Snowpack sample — Rabbit Ears Pass, Jackson County, Colorado, USA (12/17/25, 1:08 PM MST)
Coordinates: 40.387, -106.625
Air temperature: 34 °F
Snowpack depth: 46 cm
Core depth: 40 cm
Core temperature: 28.4 °F
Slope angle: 6°, slope face: 165°
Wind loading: medium
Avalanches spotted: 0
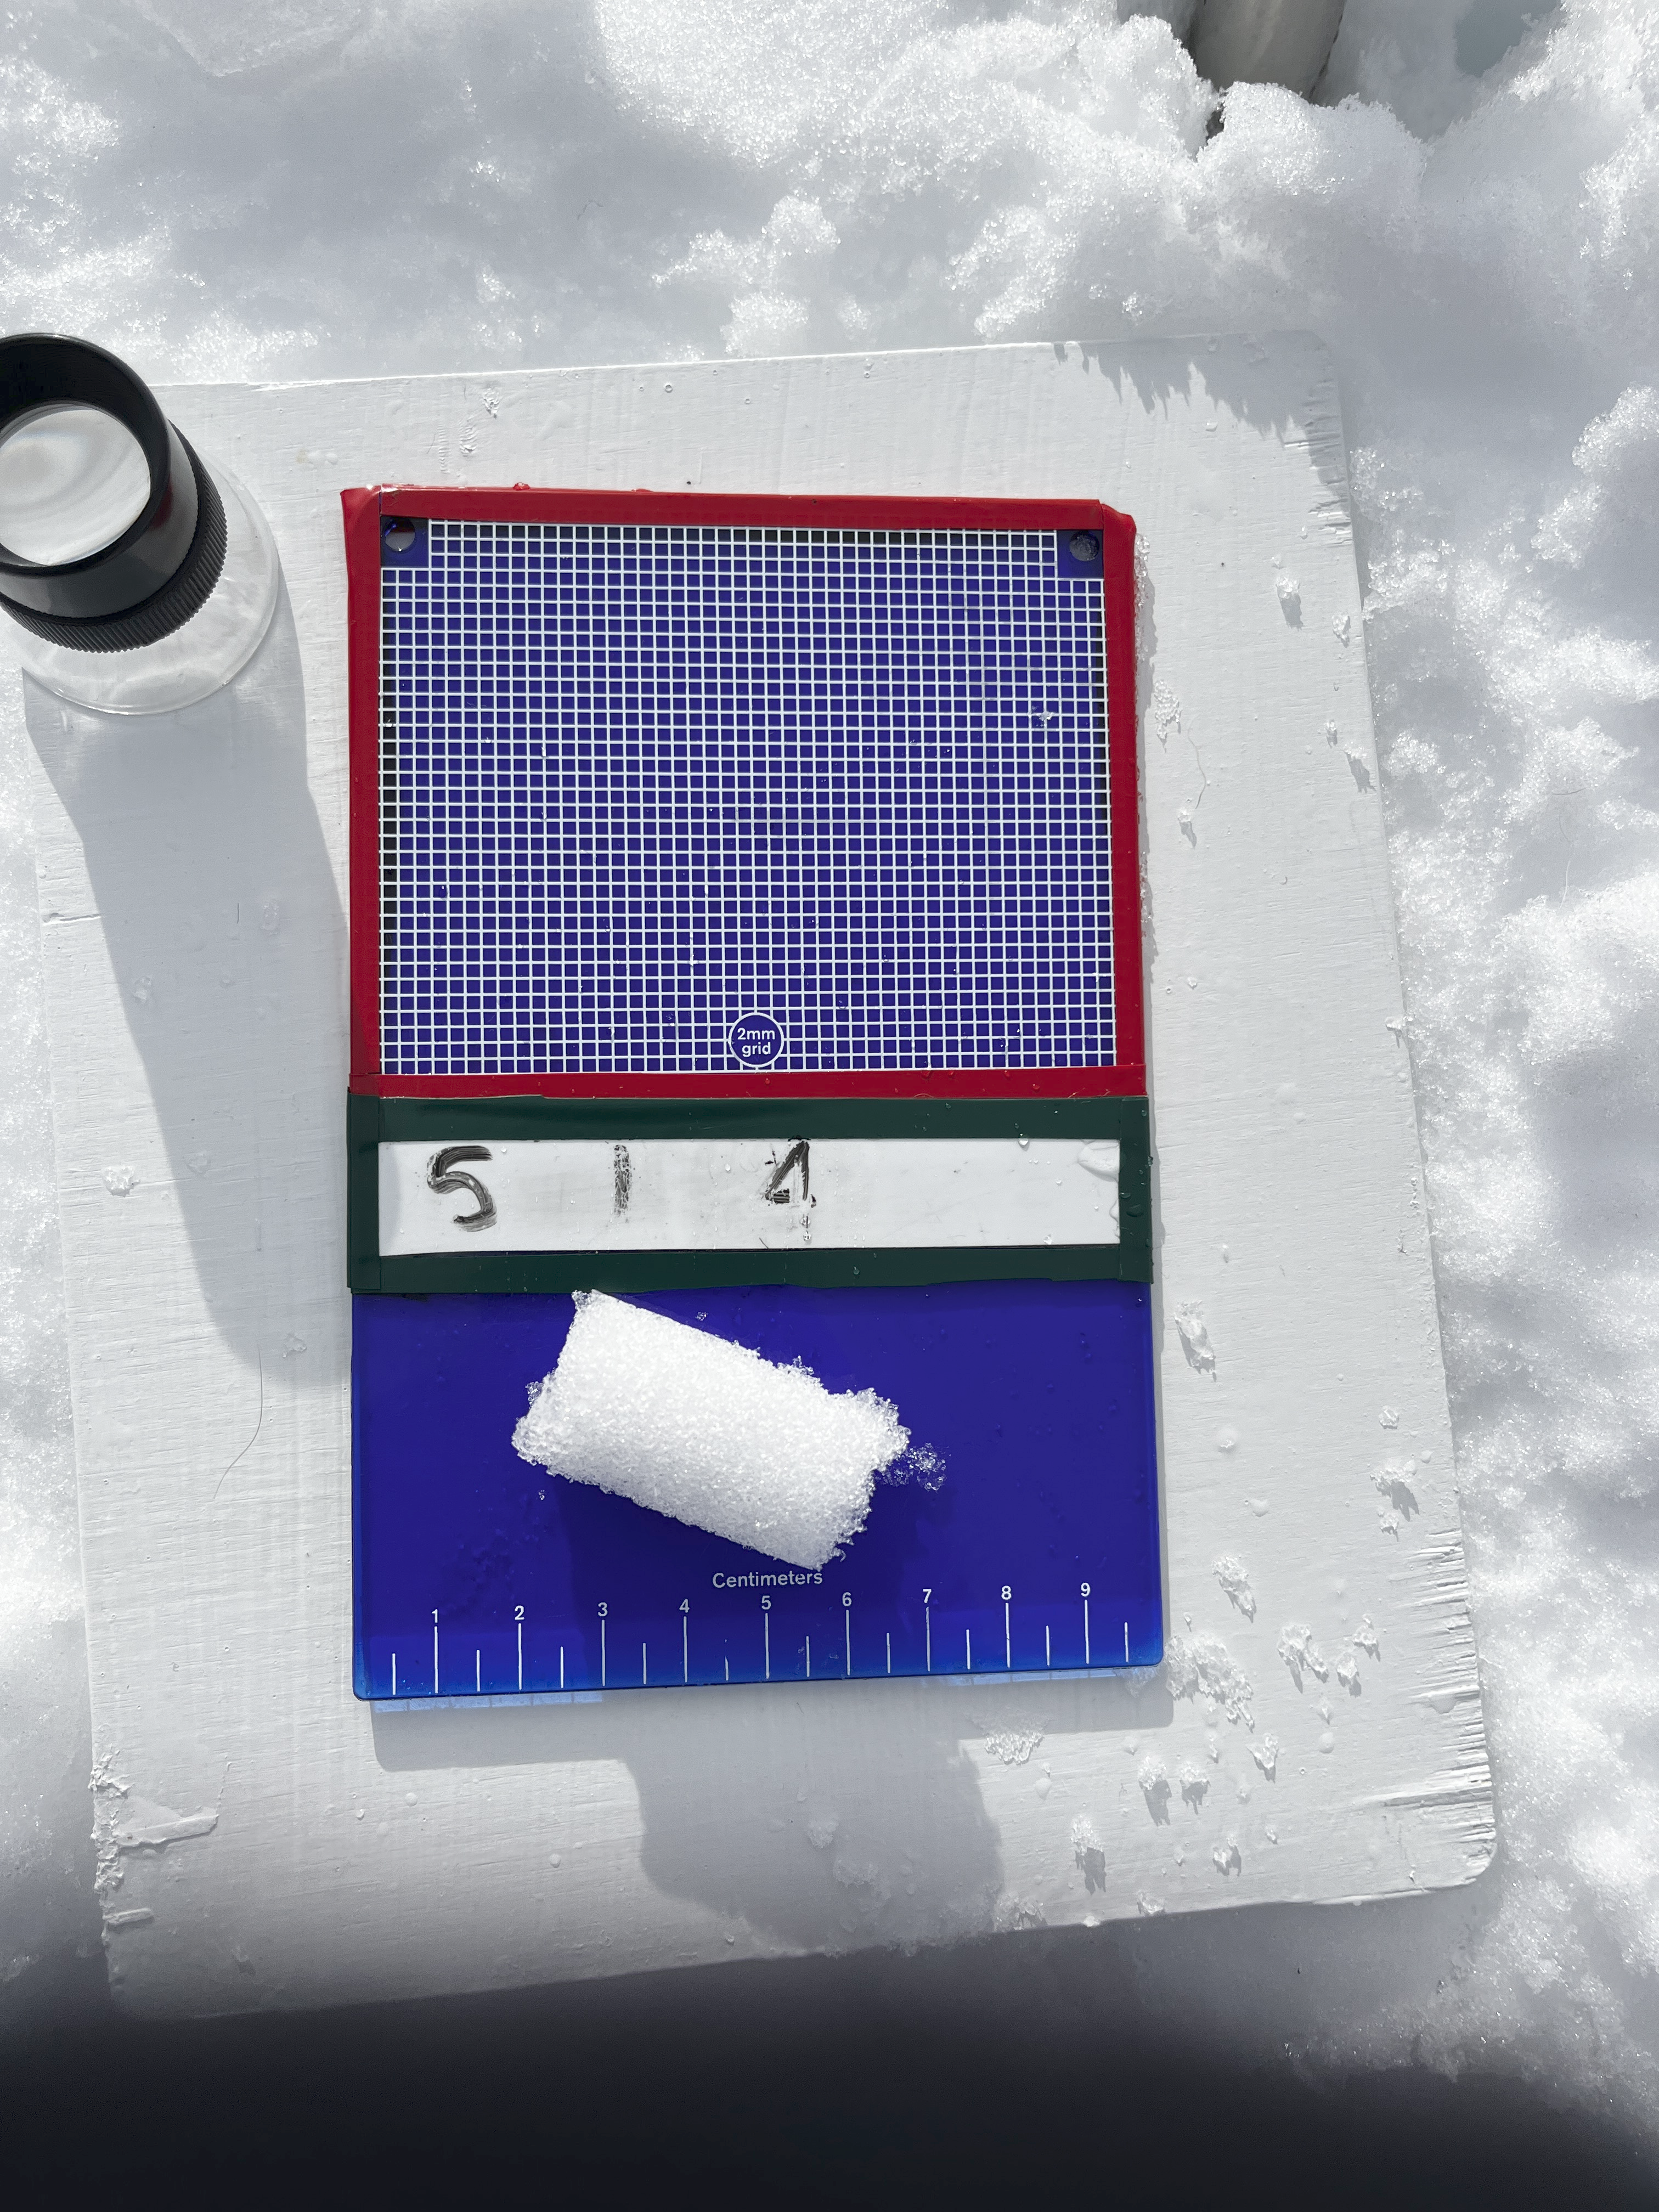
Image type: crystal_card
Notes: No avalanches spotted nearby, although collected in a meadowy area with minimal risk on this face of the pass.